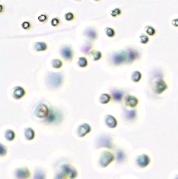
Label: Phaeocystis